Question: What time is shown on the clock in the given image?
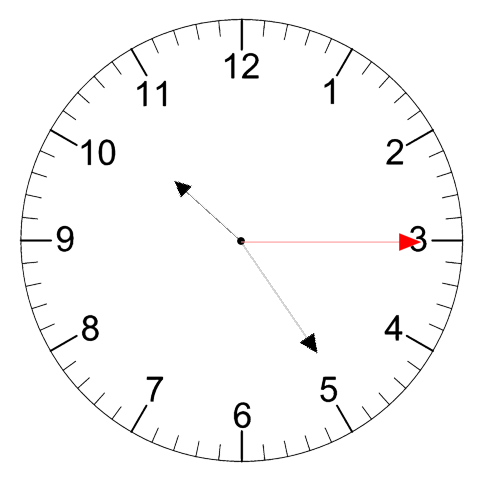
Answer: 10:24:15